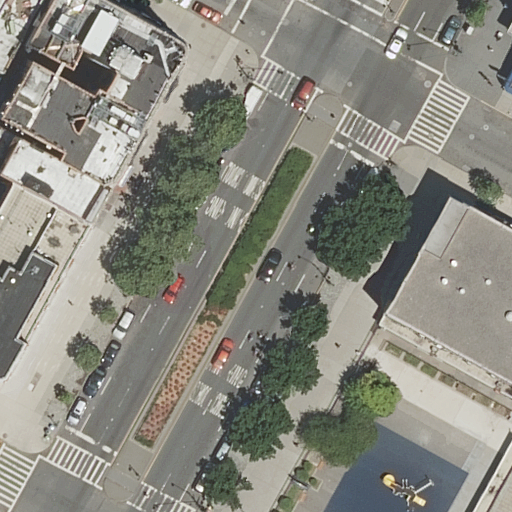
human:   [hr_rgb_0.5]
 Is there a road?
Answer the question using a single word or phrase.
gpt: yes

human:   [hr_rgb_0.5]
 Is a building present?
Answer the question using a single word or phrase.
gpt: yes

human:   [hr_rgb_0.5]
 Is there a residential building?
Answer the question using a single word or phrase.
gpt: yes

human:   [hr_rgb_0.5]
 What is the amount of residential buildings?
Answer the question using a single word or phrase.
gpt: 8

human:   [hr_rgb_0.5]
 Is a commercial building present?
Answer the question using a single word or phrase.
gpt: no

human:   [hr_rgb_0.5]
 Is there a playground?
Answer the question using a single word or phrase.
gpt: yes

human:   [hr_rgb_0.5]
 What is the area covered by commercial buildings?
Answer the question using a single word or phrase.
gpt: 0m2

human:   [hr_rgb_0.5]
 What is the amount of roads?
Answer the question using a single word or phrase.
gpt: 6

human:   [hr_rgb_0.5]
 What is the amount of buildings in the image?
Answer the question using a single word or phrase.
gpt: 8

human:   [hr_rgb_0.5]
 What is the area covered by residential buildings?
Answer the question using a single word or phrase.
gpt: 5182m2

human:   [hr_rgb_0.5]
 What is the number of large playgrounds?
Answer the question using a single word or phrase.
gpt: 1

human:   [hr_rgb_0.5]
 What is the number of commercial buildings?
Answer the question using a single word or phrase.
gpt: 0

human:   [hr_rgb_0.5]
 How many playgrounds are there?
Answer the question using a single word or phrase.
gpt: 1

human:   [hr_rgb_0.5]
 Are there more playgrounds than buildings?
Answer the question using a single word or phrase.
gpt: no

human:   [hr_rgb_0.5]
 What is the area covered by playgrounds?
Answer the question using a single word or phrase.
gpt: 1155m2

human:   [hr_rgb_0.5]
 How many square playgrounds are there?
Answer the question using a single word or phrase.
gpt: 0

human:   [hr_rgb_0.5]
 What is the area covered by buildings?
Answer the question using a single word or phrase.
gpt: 5182m2

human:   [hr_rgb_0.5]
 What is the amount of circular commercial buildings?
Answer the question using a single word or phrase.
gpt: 0

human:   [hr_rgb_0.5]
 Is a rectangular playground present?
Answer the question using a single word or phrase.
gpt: yes

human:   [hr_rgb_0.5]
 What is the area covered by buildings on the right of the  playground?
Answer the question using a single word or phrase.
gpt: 4147m2

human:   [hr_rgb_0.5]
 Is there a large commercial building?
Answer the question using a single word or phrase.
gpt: no

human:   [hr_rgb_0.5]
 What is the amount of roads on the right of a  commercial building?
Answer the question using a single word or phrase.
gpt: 0

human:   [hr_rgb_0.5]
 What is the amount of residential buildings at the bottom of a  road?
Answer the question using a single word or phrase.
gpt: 5

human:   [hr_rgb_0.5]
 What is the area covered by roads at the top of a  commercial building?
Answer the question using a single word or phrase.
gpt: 0m2

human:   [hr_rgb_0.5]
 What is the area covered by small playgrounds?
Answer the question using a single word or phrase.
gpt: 0m2

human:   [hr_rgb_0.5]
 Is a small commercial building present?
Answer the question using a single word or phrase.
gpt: no

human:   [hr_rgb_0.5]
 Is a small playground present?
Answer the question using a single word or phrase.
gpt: no

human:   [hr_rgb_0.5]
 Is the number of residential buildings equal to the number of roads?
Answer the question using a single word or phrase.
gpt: no

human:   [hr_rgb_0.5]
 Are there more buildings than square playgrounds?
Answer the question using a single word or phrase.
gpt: yes

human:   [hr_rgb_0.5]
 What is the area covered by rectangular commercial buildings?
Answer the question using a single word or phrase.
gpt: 0m2

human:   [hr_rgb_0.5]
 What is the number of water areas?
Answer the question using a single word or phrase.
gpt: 0

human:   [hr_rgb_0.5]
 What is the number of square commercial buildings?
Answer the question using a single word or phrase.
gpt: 0

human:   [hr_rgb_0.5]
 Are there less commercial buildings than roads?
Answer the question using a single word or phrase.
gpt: yes

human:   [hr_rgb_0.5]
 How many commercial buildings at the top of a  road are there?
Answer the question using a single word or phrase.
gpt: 0

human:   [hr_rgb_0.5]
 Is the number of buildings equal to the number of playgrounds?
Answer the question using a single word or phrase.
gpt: no

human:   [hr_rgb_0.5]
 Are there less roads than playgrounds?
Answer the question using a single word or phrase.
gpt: no

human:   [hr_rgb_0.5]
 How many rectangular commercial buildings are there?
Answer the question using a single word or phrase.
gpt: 0

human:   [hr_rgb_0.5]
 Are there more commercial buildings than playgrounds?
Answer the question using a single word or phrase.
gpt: no

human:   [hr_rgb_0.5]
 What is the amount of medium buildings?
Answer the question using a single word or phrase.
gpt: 3

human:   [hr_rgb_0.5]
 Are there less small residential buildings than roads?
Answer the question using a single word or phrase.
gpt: yes

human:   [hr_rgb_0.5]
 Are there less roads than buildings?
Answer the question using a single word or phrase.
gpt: yes

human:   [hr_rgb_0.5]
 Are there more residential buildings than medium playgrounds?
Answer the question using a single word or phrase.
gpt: yes

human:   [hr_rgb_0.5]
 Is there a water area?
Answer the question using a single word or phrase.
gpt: no

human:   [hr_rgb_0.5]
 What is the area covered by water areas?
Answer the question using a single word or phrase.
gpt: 0m2

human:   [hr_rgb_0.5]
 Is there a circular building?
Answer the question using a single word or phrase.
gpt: no

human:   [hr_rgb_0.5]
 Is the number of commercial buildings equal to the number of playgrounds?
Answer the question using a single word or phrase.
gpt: no

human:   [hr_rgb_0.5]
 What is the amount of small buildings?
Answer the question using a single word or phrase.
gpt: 4

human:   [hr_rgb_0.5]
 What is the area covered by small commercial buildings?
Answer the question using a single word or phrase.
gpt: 0m2

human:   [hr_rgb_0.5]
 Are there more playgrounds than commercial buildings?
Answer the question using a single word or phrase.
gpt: yes

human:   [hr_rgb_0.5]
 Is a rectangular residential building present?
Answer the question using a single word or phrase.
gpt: yes

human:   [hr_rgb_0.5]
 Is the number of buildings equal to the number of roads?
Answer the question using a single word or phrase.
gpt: no

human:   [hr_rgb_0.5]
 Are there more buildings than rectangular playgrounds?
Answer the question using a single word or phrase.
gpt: yes

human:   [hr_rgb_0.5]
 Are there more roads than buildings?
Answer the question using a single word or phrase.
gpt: no

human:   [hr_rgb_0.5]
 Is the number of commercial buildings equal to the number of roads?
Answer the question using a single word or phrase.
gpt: no

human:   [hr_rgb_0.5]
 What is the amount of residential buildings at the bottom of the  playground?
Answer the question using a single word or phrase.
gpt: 1

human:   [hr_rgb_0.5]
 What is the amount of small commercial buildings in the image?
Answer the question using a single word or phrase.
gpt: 0

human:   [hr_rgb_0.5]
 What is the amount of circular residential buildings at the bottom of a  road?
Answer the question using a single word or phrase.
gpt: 0

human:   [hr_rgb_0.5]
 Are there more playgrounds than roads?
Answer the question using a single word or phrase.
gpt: no

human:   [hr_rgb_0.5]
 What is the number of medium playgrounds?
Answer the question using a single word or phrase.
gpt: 0

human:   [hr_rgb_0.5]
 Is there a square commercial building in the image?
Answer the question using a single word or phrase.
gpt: no

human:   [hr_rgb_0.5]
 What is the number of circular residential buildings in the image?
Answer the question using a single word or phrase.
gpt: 0

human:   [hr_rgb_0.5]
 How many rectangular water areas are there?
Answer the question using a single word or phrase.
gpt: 0

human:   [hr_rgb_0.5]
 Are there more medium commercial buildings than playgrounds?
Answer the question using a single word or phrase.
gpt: no

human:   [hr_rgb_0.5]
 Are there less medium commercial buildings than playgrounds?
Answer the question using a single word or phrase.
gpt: yes